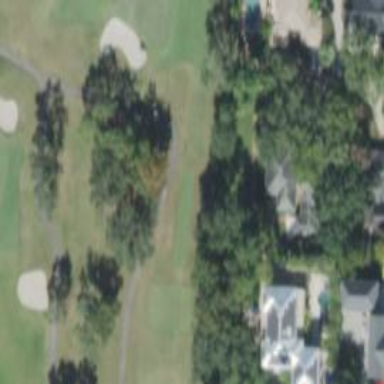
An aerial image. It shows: Golf cartpath that is also road path.